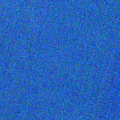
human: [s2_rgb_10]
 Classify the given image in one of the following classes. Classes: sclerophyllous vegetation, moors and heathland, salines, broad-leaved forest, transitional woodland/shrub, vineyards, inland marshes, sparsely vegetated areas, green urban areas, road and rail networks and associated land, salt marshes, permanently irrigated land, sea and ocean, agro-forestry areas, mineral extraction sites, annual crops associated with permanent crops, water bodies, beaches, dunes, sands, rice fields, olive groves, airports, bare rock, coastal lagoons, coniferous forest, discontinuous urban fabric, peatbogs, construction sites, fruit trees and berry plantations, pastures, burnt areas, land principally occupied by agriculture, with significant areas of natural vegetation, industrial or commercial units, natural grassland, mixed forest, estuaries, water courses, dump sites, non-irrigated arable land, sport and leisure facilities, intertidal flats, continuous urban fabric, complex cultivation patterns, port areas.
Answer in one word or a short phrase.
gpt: non-irrigated arable land, coniferous forest, mixed forest